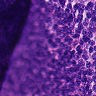
Metastatic tissue present: yes